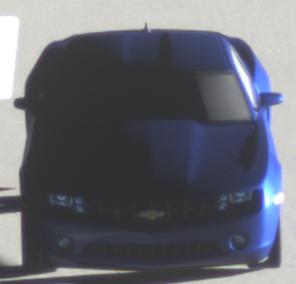
Make: Chevrolet
Model: Camaro Cabriolet 6.2 V8
Detailed model: Camaro (V) Coupé
Model produced from: 2011/09
Model produced until: 2014/02
Doors: 2
Color: blue
Road condition: dry road
Daytime: sunrise or sunset
Contrast: high contrast